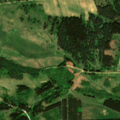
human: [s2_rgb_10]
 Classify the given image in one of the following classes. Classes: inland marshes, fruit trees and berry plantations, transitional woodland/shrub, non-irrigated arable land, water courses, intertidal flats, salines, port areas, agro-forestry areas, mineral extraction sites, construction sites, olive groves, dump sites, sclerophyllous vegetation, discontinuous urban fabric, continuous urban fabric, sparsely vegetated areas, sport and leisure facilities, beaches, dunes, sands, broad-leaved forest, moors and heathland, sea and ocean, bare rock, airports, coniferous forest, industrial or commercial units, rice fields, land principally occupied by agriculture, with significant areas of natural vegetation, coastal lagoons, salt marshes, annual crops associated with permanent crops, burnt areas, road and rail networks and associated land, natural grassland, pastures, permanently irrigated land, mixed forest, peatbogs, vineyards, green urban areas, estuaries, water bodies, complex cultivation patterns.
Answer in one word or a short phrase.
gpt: non-irrigated arable land, pastures, coniferous forest